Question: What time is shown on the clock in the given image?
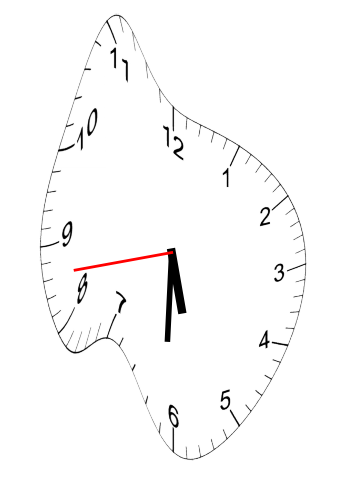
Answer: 05:30:43